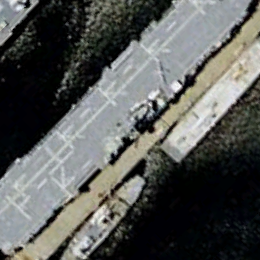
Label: assault